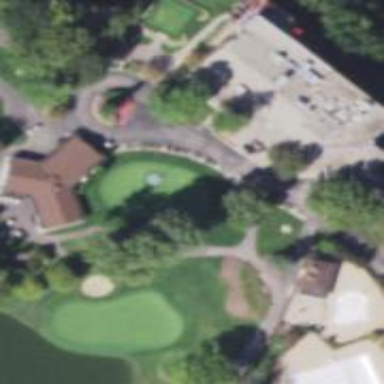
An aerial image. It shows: Clubhouse building for golf.